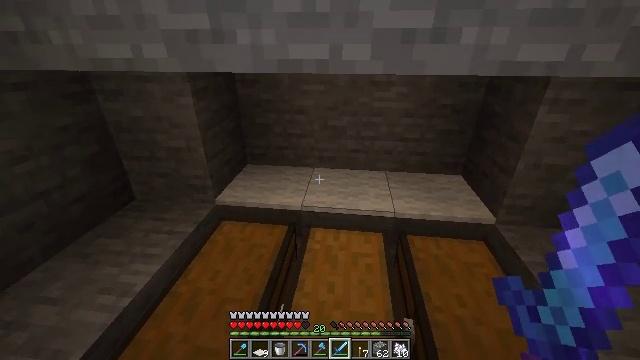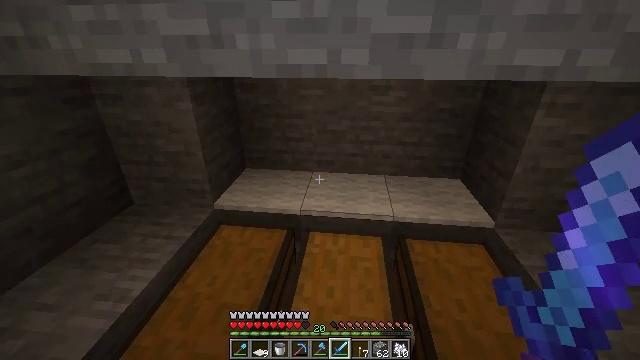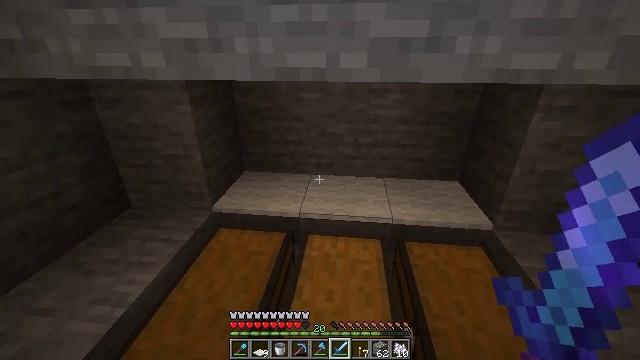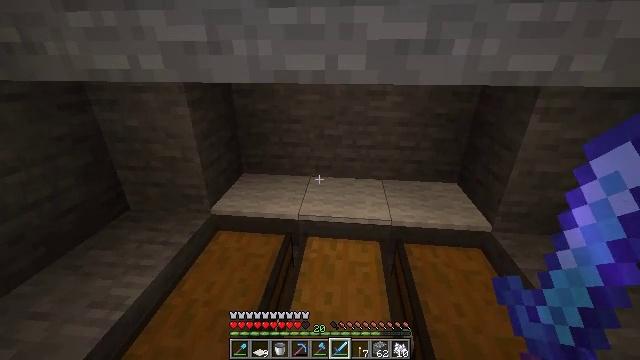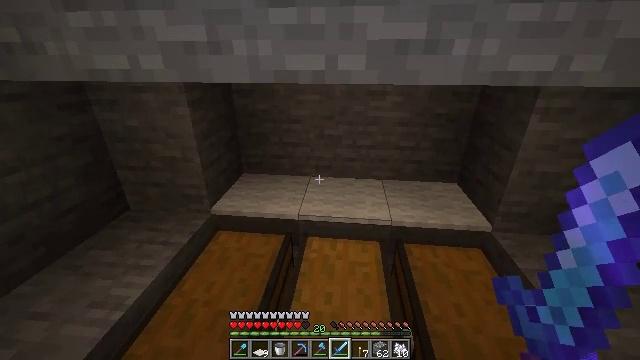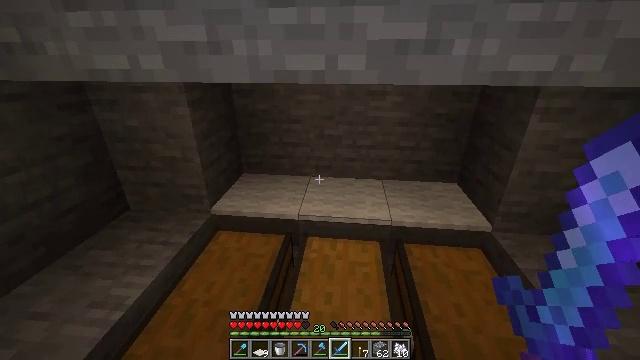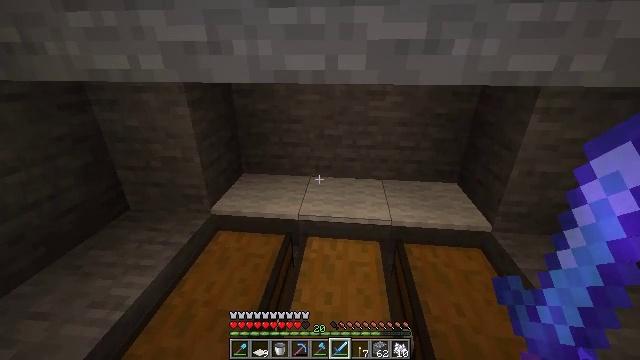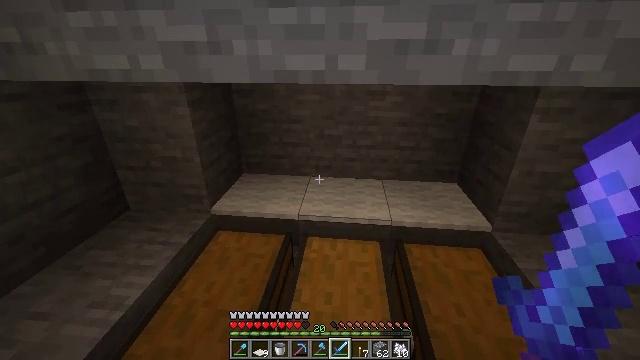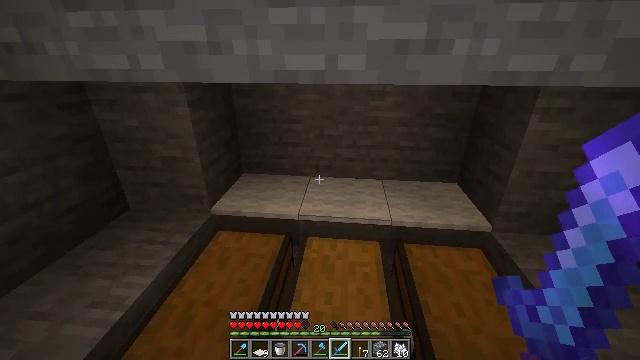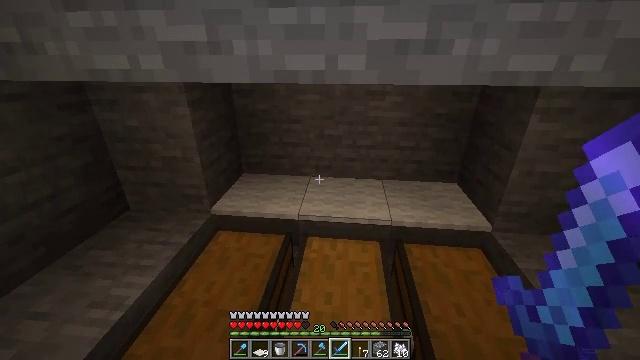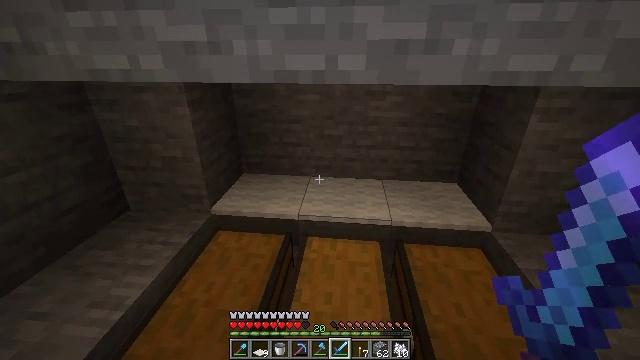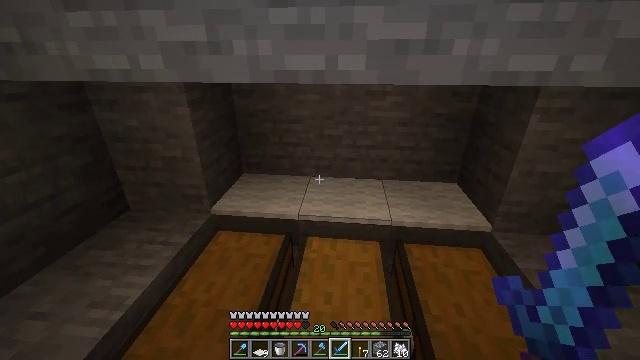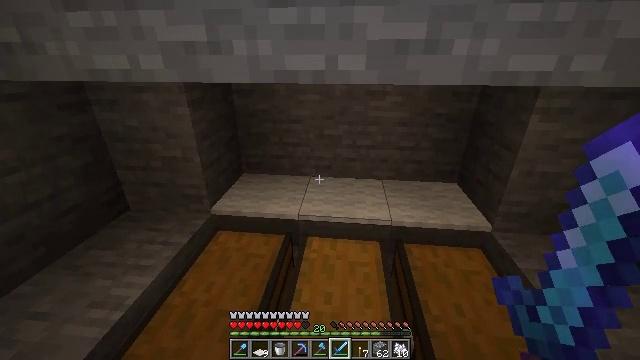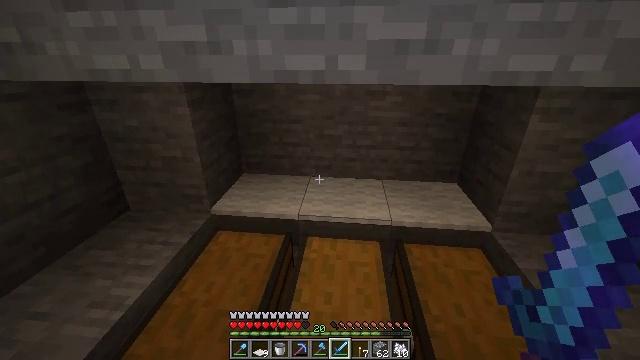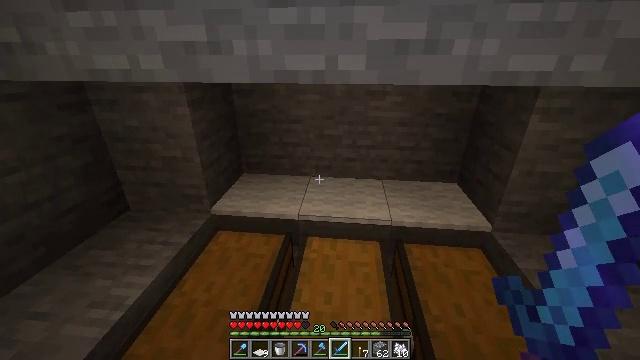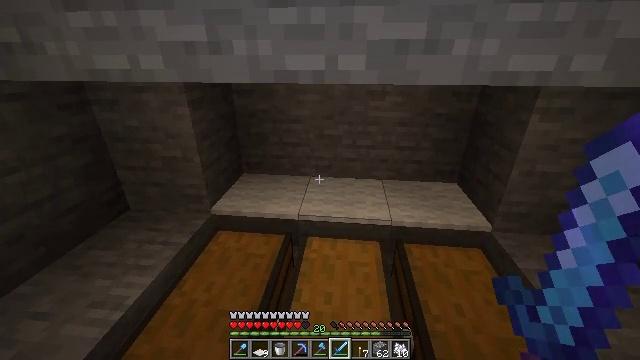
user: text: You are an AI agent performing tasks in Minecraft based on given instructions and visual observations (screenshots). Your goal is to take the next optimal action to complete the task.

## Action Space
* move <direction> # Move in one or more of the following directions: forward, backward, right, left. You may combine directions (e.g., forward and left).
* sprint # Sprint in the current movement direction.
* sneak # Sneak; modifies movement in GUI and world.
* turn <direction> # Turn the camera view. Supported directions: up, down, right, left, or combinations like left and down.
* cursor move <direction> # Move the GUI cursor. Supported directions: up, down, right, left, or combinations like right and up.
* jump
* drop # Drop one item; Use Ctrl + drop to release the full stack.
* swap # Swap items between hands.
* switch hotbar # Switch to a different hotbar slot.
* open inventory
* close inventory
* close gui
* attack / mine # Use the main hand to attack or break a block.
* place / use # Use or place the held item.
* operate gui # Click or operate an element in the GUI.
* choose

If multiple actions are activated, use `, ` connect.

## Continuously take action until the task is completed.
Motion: motion action
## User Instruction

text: Kill mobs.
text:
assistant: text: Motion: no_op
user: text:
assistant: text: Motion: no_op
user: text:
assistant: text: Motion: no_op
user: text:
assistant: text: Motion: no_op
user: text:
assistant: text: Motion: no_op
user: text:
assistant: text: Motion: no_op
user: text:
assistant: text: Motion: no_op
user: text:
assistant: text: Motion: no_op
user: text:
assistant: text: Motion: no_op
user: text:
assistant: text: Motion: no_op
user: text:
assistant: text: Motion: no_op
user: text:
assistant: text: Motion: no_op
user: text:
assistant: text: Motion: no_op
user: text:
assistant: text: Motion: no_op
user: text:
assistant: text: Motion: no_op
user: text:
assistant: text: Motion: no_op
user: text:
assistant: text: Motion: no_op
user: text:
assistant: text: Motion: no_op
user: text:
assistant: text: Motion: no_op
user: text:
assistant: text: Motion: no_op
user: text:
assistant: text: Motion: no_op
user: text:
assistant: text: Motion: no_op
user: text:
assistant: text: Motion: no_op
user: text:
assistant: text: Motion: no_op
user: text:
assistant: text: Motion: no_op
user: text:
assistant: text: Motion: no_op
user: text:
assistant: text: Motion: no_op
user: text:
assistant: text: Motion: no_op
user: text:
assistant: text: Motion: no_op
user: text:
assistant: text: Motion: no_op